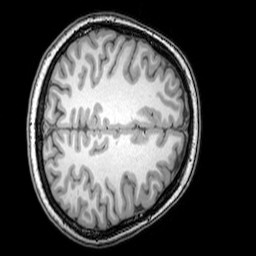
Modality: T1w
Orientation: axial
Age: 22
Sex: female
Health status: healthy
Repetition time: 0.081 s
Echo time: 0.037 s